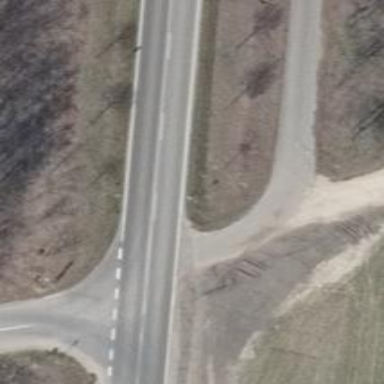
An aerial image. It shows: Secondary road with asphalt surface.